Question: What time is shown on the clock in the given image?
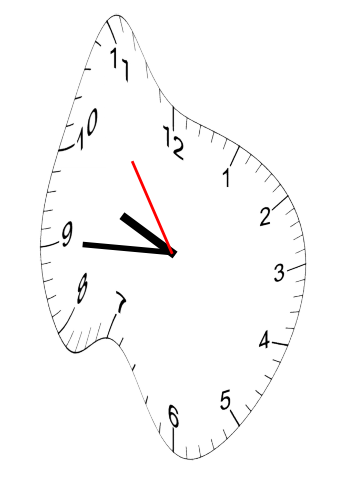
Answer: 09:44:54